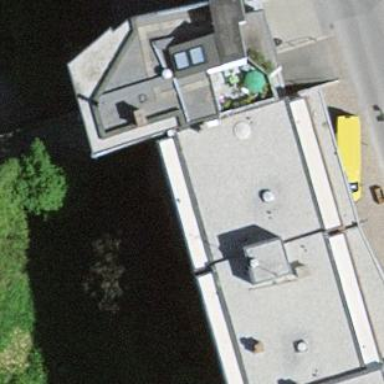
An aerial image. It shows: Image showing building with apartments.